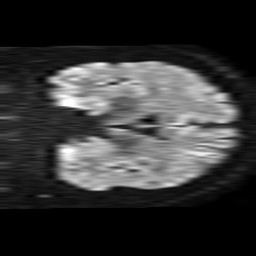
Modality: TRACE
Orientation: coronal
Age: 53
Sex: male
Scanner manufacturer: philips
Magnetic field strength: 1.5 T
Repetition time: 4.6 s
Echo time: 0.08631 s